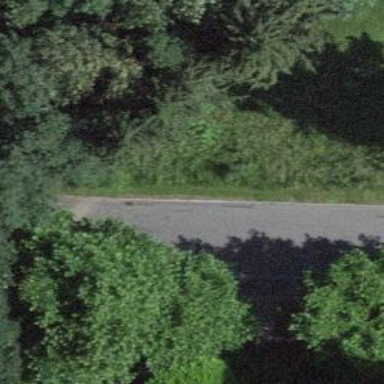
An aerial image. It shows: Footway along the road.